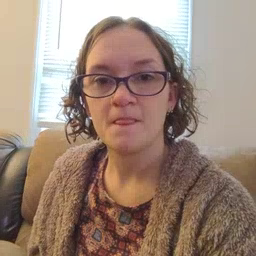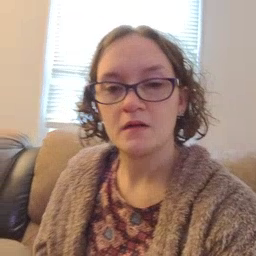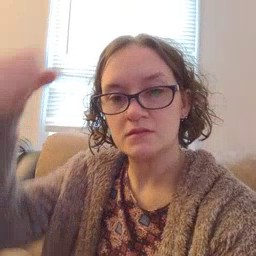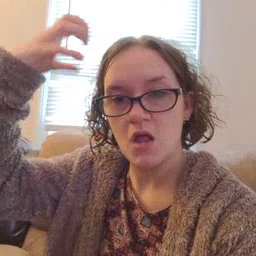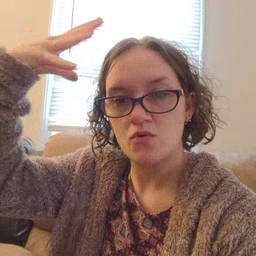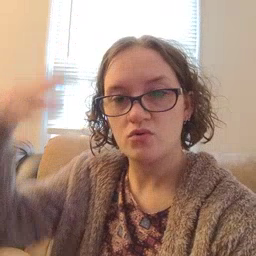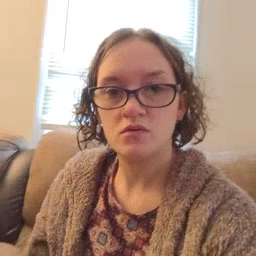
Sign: shower